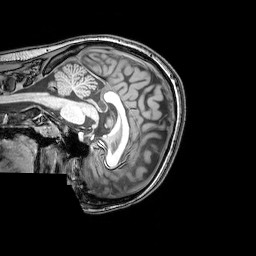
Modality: T1w
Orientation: sagittal
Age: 20
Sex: female
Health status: healthy
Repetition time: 0.081 s
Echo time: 0.037 s